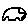
Label: car